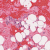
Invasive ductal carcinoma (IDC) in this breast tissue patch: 0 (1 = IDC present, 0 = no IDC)